Question: Searching Stackoverflow on Google I get this result:

Inspecting the HTML source of the Stack Overflow frontpage I can't find any reference of
stuff.
I thought it was something related to <URL>, but it is not true.
Also, where are the , , etc. declared? <URL>?
In few words, could I obtain the same result simply editing my web site content, or is it something configured on some Google webmaster panel?
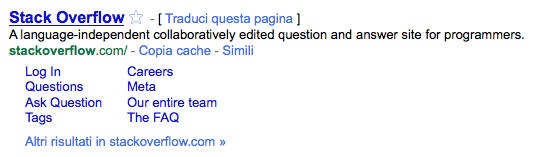
Answer: When the search engines try to determine which content they should use for the snippet showed in the search results, they take a look at two things:
- -
Because the goal of the search engines is to show a snippet that is as informative and useful for the searchers as possible, the search engines will first evaluate the meta description tag trying to determine how relevant this description is to the keywords (search terms) used by the searcher in his query. A very straightforward indication of relevance is the presence of any of those keywords in the meta description tag. If the meta description is not present or it is determined to be irrelevant to the query performed, the search engines will try to pull content from the page and use it as the snippet for the search results. This behavior is true for several search engines such as Bing (and by extension for Yahoo!, whose search results are powered by Bing), Ask.com, etc.
Ok, let's now take a look at Google's search results for the query "stack overflow":
---
>
### Stack Overflow
A language-independent collaboratively edited question and answer site for programmers.
stackoverflow.com
---
As we can see, the snippet includes the following text: "A language-independent collaboratively edited question and answer site for programmers." Surprisingly enough, this line of text doesn't appear in neither the meta description (which is actually missing from the page), nor in the content of Stack Overflow's homepage. Where did that line of text come from then?
Here's the answer: Google and AOL evaluate a third source of information to determine the search result snippet of a page: the <URL>. DMOZ is an open content directory, which includes links to millions of websites, organized by category. Let's do a search for Stack Overflow on DMOZ:
---
>
1. Stack Overflow - A language-independent collaboratively edited question and answer site for programmers.
---
As we can see, Stack Overflow is listed on DMOZ and its description its being used by Google and AOL to populate the snippet.
If we try the same search for Yahoo! (or Bing), this is what we obtain:
---
>
### Stack Overflow
Stack Overflow. Questions; Tags; Users; Badges; Unanswered. Ask Question. Top Questions active 171 featured hot week month
---
Because the meta description tag is missing from Stack Overflow's homepage, and because Yahoo! doesn't use the DMOZ directory as an extra source of information, the only thing that Yahoo! has left is to pull content from the page, with poor results.
Instead of blaming Yahoo!, however, it is Stack Overflow's fault not to have included a meta description tag on their homepage, which would allow them to have more control over what gets displayed in the search results. Remember that the snippet has a strong influence in the Click Through Rate (CTR), which is the percentage of searchers that clicked on Stack Overflow's link from the search results page. Common sense says that it's more likely for someone to click on a descriptive snippet than to click on a snippet that reads "Stack Overflow. Questions; Tags; Users; Badges; Unanswered. Ask Question. Top Questions active 171 featured hot week month".
Finally, regarding the sitelinks, and as David Dorward mentioned, those links are automatically generated by Google and the only control that the webmaster has over them is to decide whether he wants to block them or not. There are a few factors that Google considers when determining if your website deserves to receive sitelinks: link structure/site architecture of your site, number of inbound links to your landing pages, anchor text of those links, traffic coming from Google's search results directly to your landing pages, etc.